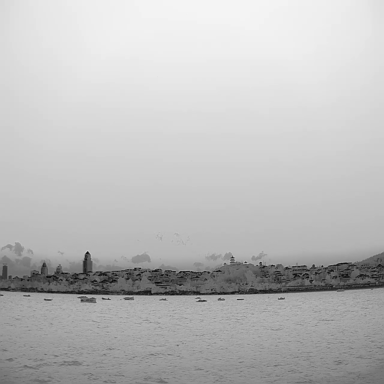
There are ten bulk_carriers in the infrared image.